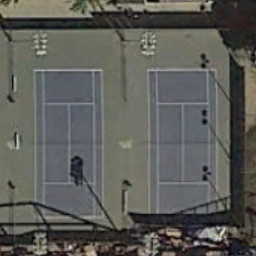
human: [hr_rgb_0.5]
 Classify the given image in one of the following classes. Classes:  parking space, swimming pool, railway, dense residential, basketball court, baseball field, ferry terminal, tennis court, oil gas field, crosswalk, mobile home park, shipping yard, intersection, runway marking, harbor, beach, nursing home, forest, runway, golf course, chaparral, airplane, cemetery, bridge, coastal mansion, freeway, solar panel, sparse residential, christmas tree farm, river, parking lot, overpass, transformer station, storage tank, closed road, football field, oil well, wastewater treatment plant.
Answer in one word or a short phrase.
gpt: tennis court